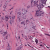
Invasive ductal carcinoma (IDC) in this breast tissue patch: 1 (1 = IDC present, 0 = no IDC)